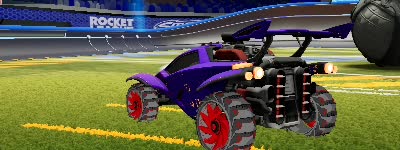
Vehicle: octane